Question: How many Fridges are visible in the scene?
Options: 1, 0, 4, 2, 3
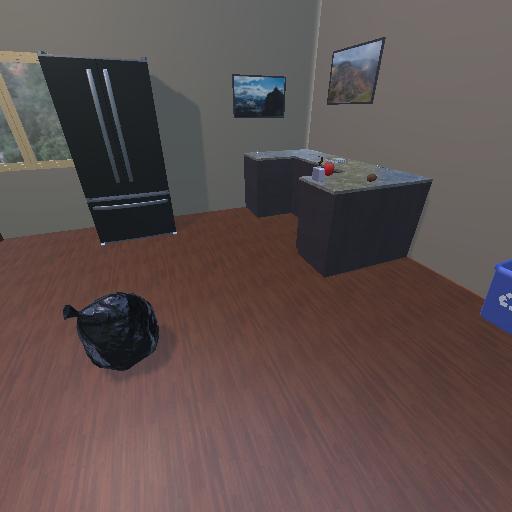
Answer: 1